Question: I am developing an API wrapper in Python and it works fine with CPython 2.7 and 3.
When I hit an https server from , I get the traceback below
'''
IOError: System.IO.IOException: Unable to read data from the transport connection: An existing connection was forcibly closed by the remote host. ---> System.Net.Sockets.SocketException: An existing connection was forcibly closed by the remote host
at System.Net.Sockets.Socket.Receive(Byte[] buffer, Int32 offset, Int32 size, SocketFlags socketFlags)
'''
I analyzed the packages being sent by the different platforms and notice the only difference was that IronPython was the only one using TSL 1.0 Protocol, and CPython uses TSL 1.2 (see screenshot below)
I used the code below to force Cpython to use TSL 1.0 and got the exact same error, which confirms the issue is with the TSL protocol.
(The code allows me to change the HTTP adapter Protocol consistently)
The problem I am having is, the code below does not seem to have an effect on IronPython, and it continues to use TSL 1.0 on all requests regardless.
Any ideas? Could this be a an IronPython bug?
'''
import sys
import platform
print(platform.python_implementation())
print(sys.version_info[0:2])
import ssl
import requests
from requests.adapters import HTTPAdapter
from requests.packages.urllib3.poolmanager import PoolManager
if platform.python_implementation() == 'IronPython':
print('Setting TSL Protocol')
import System
System.Net.ServicePointManager.SecurityProtocol = System.Net.SecurityProtocolType.Tls12
class ForceTLSV12Adapter(HTTPAdapter):
"""Require TLSv1 for the connection"""
def init_poolmanager(self, connections, maxsize, block=False):
# This method gets called when there's no proxy.
self.poolmanager = PoolManager(
num_pools=connections,
maxsize=maxsize,
block=block,
ssl_version=ssl.PROTOCOL_TLSv1_2,
# ssl_version=ssl.PROTOCOL_TLSv1,
)
def proxy_manager_for(self, proxy, **proxy_kwargs):
# This method is called when there is a proxy.
proxy_kwargs['ssl_version'] = ssl.PROTOCOL_TLSv1_2
return super(ForceTLSV1Adapter, self).proxy_manager_for(proxy, **proxy_kwargs)
s = requests.Session()
s.mount('https://api.unleashedsoftware.com', ForceTLSV12Adapter())
print(s.get("https://api.unleashedsoftware.com"))
'''

PS: I have also tried setting the system wide default protocol, but it does not seem to have any effect:
<URL>
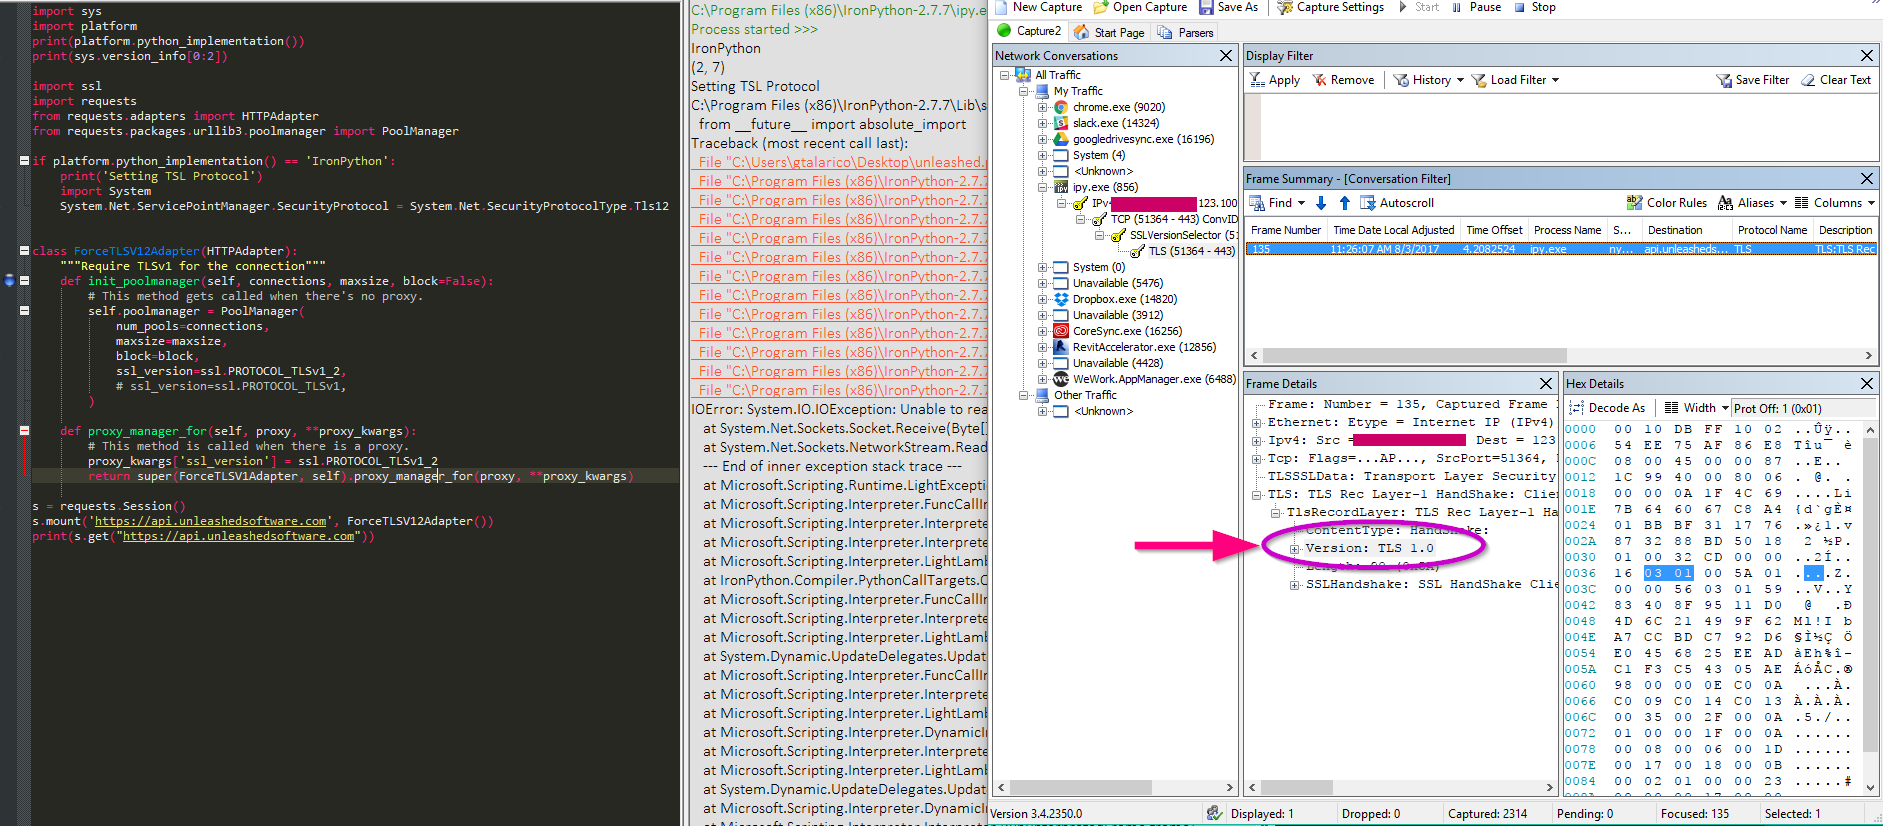
Answer: The code was working properly. The issue was a bug in IronPython:
<URL>